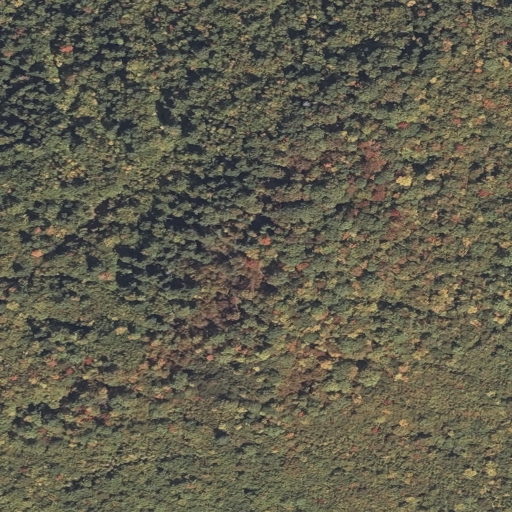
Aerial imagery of mountain in Maine named Larrabee Mountain containing deciduous forest, mixed forest, evergreen forest, and shrub